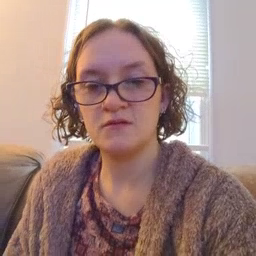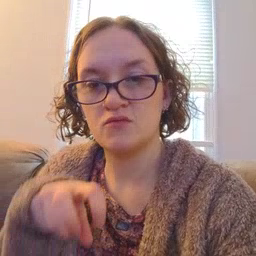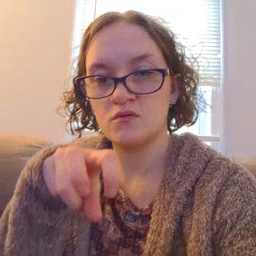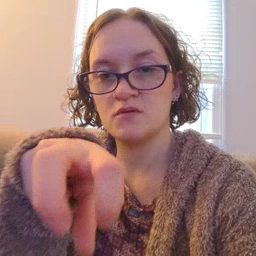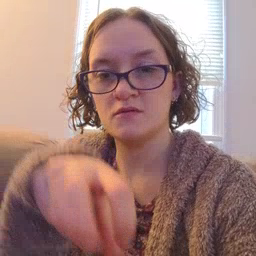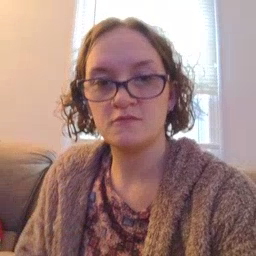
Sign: ride